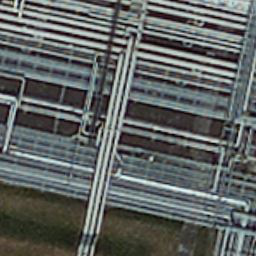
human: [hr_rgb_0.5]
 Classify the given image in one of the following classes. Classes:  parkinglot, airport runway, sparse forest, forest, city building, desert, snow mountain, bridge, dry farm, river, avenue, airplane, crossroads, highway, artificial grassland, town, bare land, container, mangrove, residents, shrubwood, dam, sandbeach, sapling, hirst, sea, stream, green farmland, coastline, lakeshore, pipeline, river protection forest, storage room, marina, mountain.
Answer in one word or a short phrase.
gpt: pipeline